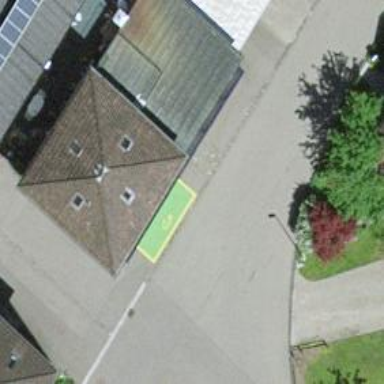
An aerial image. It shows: Charging station.